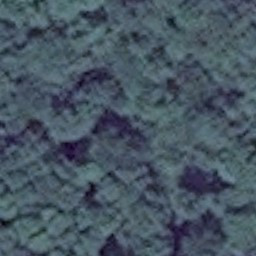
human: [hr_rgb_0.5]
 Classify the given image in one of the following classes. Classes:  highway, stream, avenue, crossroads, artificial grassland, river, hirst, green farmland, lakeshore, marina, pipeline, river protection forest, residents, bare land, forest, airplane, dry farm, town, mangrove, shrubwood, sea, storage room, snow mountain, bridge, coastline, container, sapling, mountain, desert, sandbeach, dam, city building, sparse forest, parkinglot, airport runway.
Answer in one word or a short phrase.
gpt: forest